Question: I have a form name 'Form1.cs' and when I run it, it has an error: ThreadStateException was unhanded.
I am trying to open a file from a desired location, then latter on have it so the file will load automatically in a text box on screen. I have heard of this '[STAThread]' but am confused on how to add it. When I try to use it in the main method it comes up as "not valid on this declaration type".
'Form1.cs':
'''
public partial class Form1 : Form
{
public Form1()
{
InitializeComponent();
}
private void button1_Click(object sender, EventArgs e)
{
OpenFileDialog openFileDialog1 = new OpenFileDialog();
if (openFileDialog1.ShowDialog() == System.Windows.Forms.DialogResult.OK)
{
string strfilename = openFileDialog1.FileName;
MessageBox.Show(strfilename);
}
}
}
'''
The Solution Explorer:

'Game1.cs' is were it starts, I have a function witch calls on the form to pop up by pressing F1:
'''
protected override void Update(GameTime gameTime)
{
// Allows the game to exit
if (GamePad.GetState(PlayerIndex.One).Buttons.Back == ButtonState.Pressed)
this.Exit();
if (Keyboard.GetState().IsKeyDown(Keys.F1) && (!isForm1Open))
{
isForm1Open = true;
Form1 form1 = new Form1();
form1.FormClosed += new System.Windows.Forms.FormClosedEventHandler(
(s, e) => { isForm1Open = false; });
form1.ShowDialog();
}
base.Update(gameTime);
}
'''
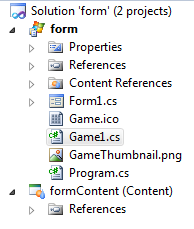
Answer: '<URL>. For WinForms programs you must put this attribute on the Program.cs' 'Main' method, like so:
'''
[STAThread]
static void Main()
{
Form1 f = new Form1();
Application.Run(f);
}
'''
This is because WinForms interacts directly with COM components (the UI widgets are mostly still COM, and so is Windows' windowing and file system).